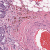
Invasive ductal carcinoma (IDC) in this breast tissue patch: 1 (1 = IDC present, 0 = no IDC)